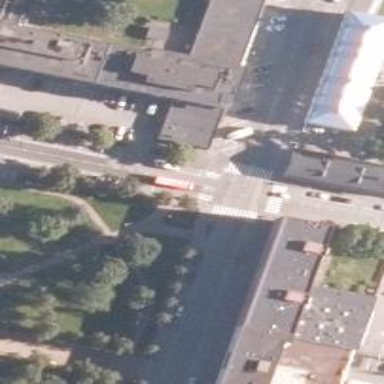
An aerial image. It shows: Marked crossing on the road.